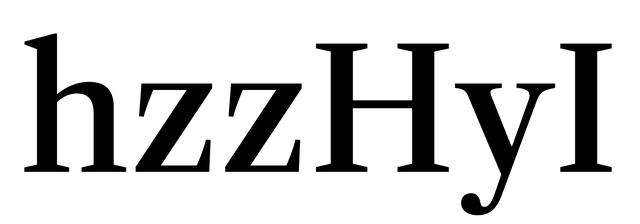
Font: LibreCaslonText_Medium